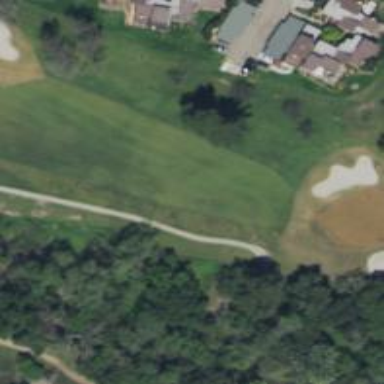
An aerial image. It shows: Footway along golf cart path.